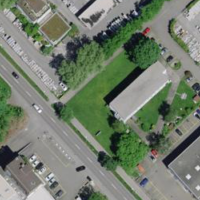
EUNIS habitat code: 54
Species observed at this site:
Helophilus trivittatus